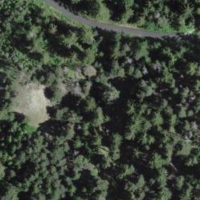
EUNIS habitat code: 43
Species observed at this site:
Petasites albus